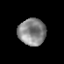
Tissue: prostate
Cell type: Epithelial cells
Senescence score: 0.327
Nuclear area (px): 724
Mean DAPI intensity: 133.693